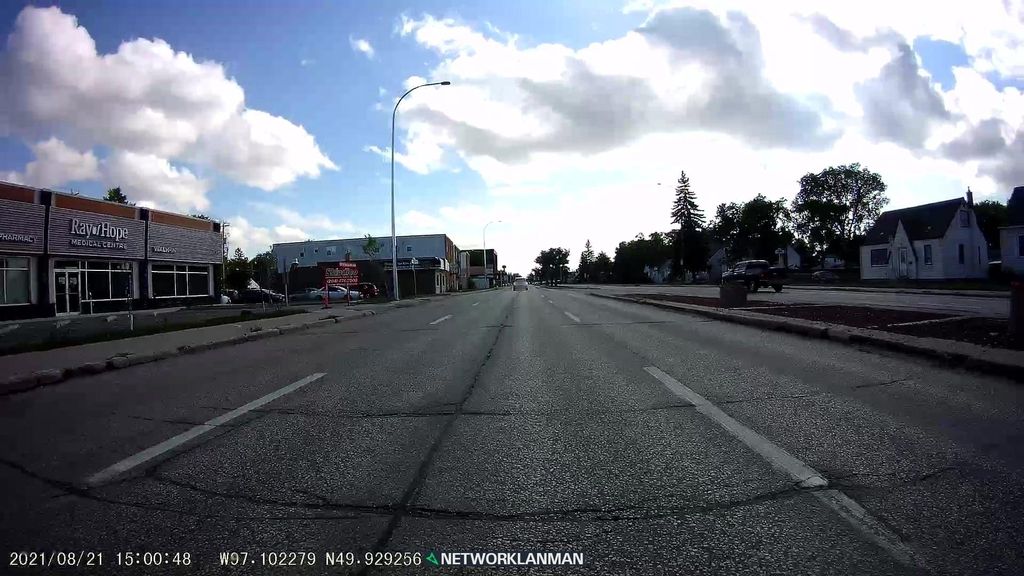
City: winnipeg